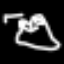
Label: frog